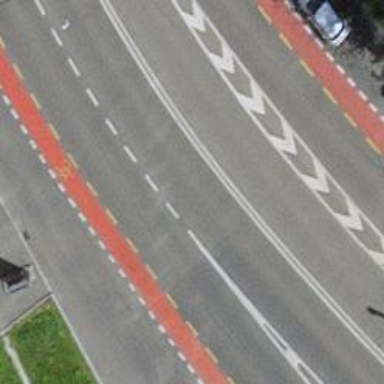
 equipped with cycle lane on both sides."